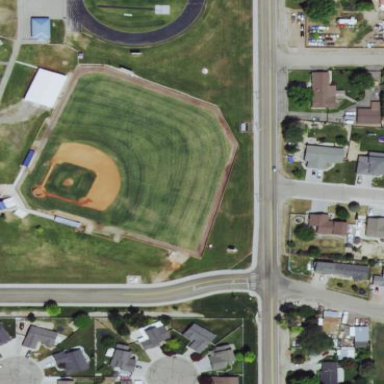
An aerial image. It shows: Baseball pitch for leisure land.